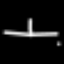
Label: line